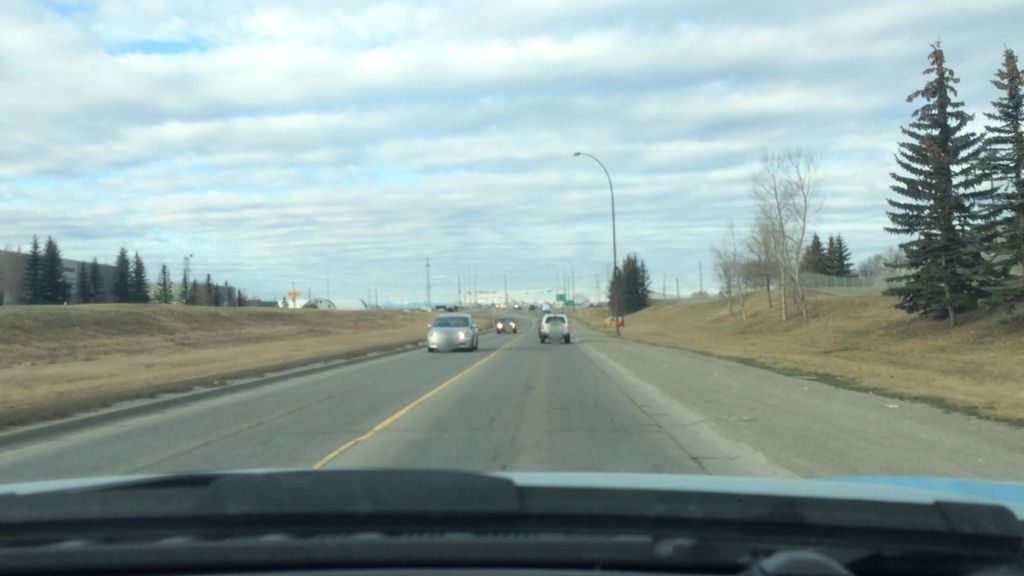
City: calgary